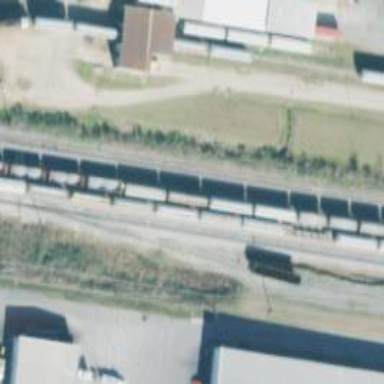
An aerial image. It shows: Railway siding for service.